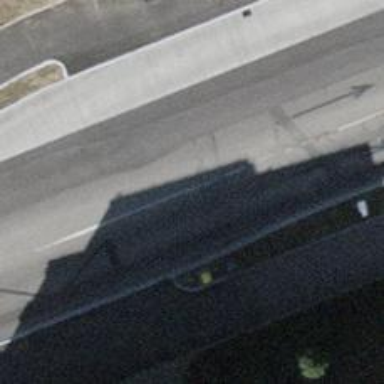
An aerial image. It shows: Bus stop with designated public transport stop position.